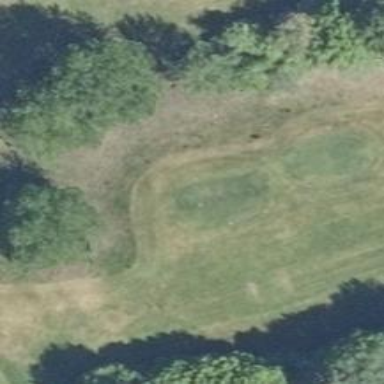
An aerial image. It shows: Golf tee.